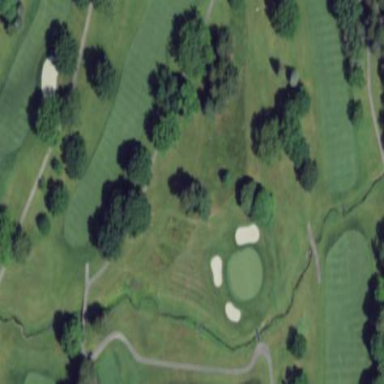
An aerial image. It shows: Golf fairway in the image.